Question: Google Chrome Recently had an update that added an extra button onto to the top of the window that allowed you edit your account settings. I have a great use for an extra button like this one but I do not know how to make it. So, how can I add an extra button at the top of the window?

This is what I would like to do or have in mind.
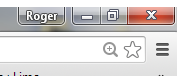
Answer: This is more of an amateur/simple answer but it could be possible just to make a title bar with all of the drop downs without text until you reach the button you want and customize that